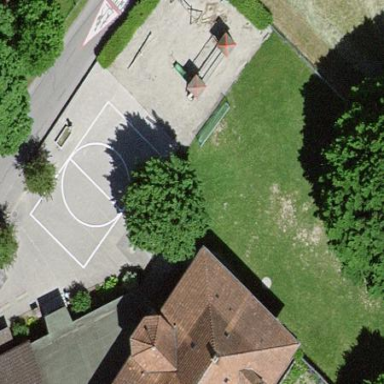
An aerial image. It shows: Playground area for leisure land.